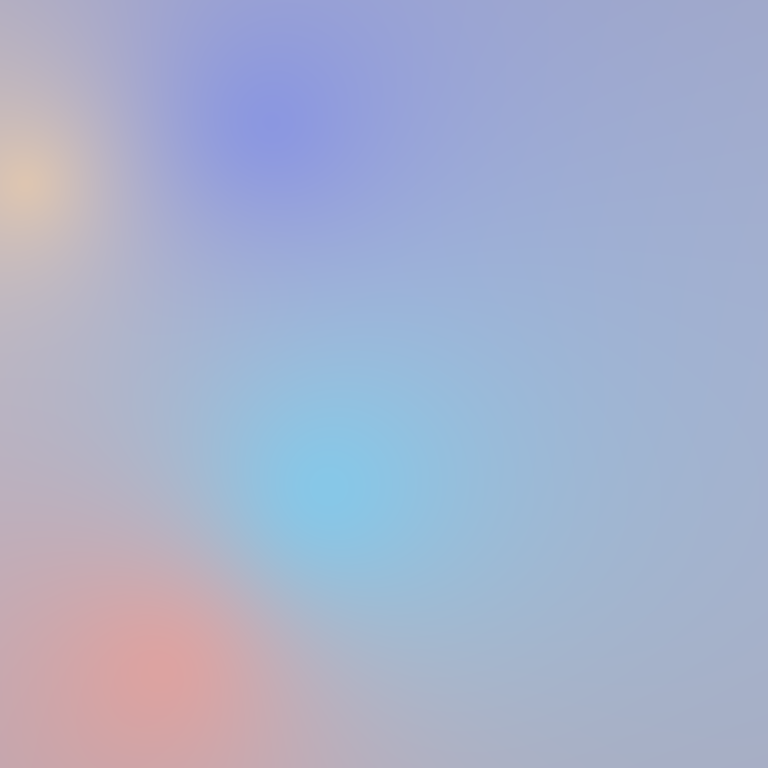
Abstract light effect, smooth gradient from soft blue to gentle pink, serene atmosphere, diffuse glow, no room, no furniture, no objects.